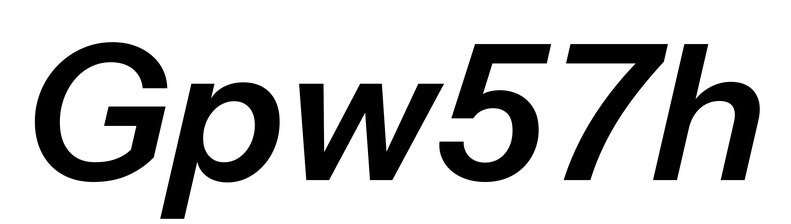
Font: InstrumentSans-Italic_SemiBold_Italic